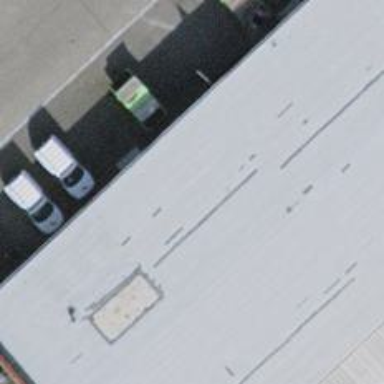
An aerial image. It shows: Hardware shop.